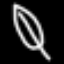
Label: leaf